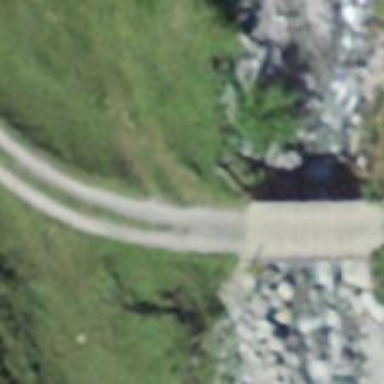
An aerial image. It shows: Gravel track on bridge with grade 2 track type.